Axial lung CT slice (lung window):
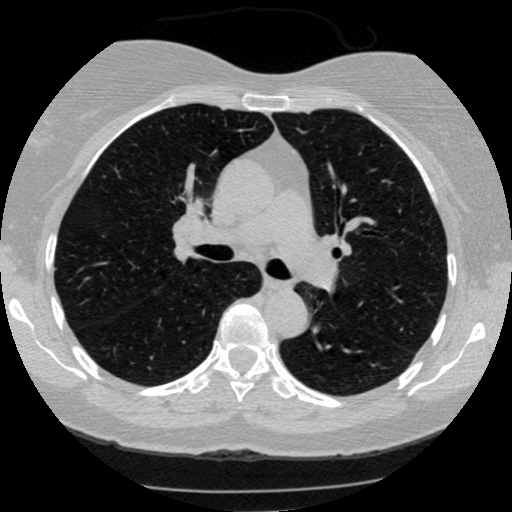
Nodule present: no